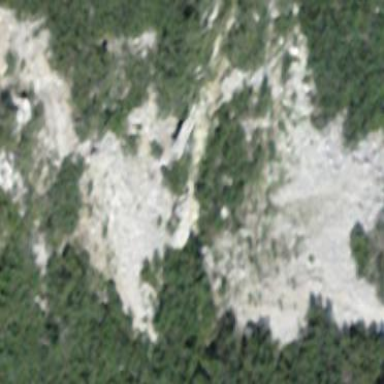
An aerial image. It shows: Landscape dominated by bare rock.